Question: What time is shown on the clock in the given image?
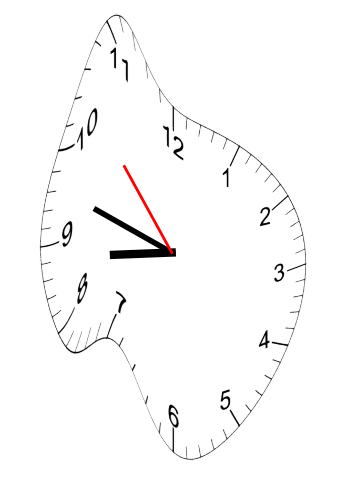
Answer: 08:47:53